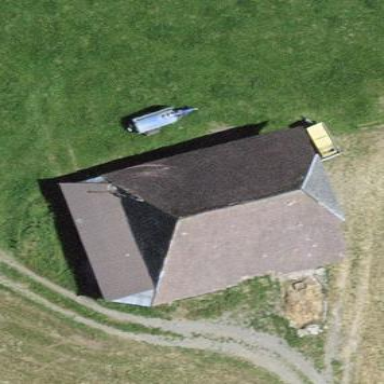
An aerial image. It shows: Barn.